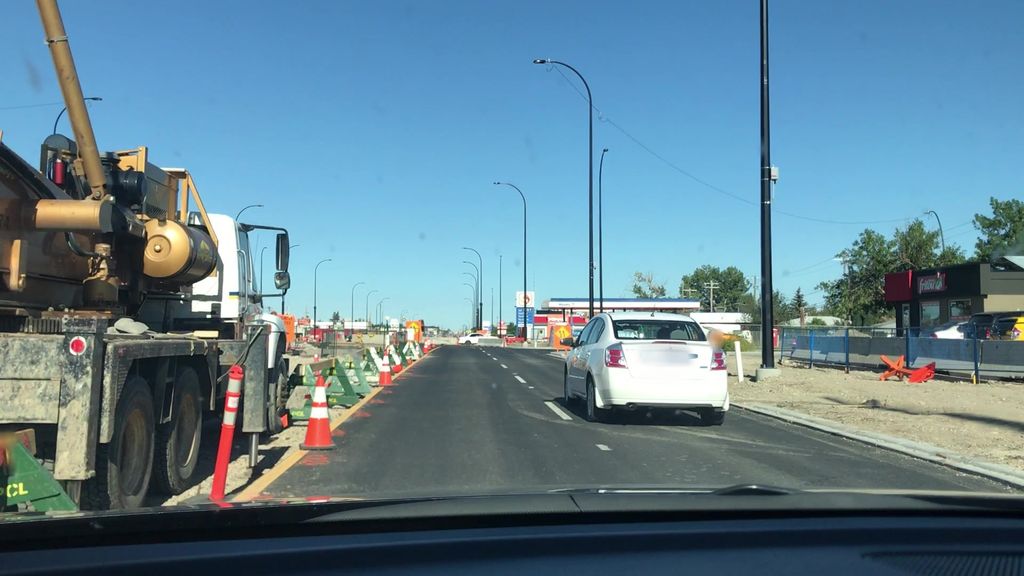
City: calgary